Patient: sex F, age 27
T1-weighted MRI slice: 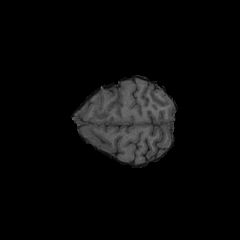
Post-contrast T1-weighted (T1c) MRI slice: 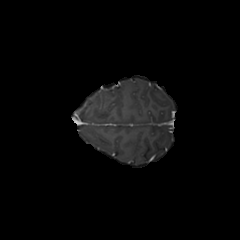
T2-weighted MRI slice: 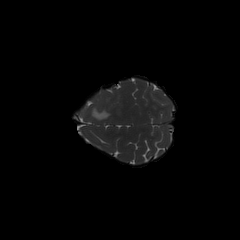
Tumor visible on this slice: yes
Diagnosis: Astrocytoma, IDH-mutant
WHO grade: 4